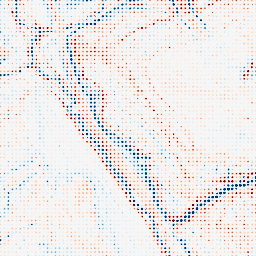
Category: edge_preserving
Decomposition family: anisotropic_diffusion
Decomposition parameters: iterations: 50
kappa: 100
gamma: 0.1
Upsampling method: sinc_blackman
Upsampling parameters: scale: 8
kernel_size: 4
Upsampling scale: 8